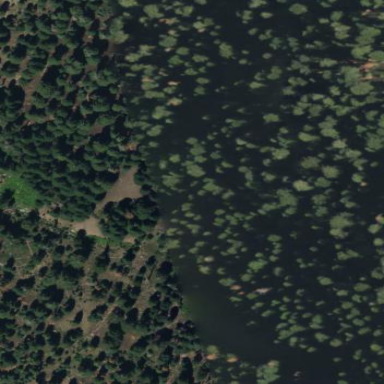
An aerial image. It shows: Wet meadow with wood vegetation.